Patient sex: F
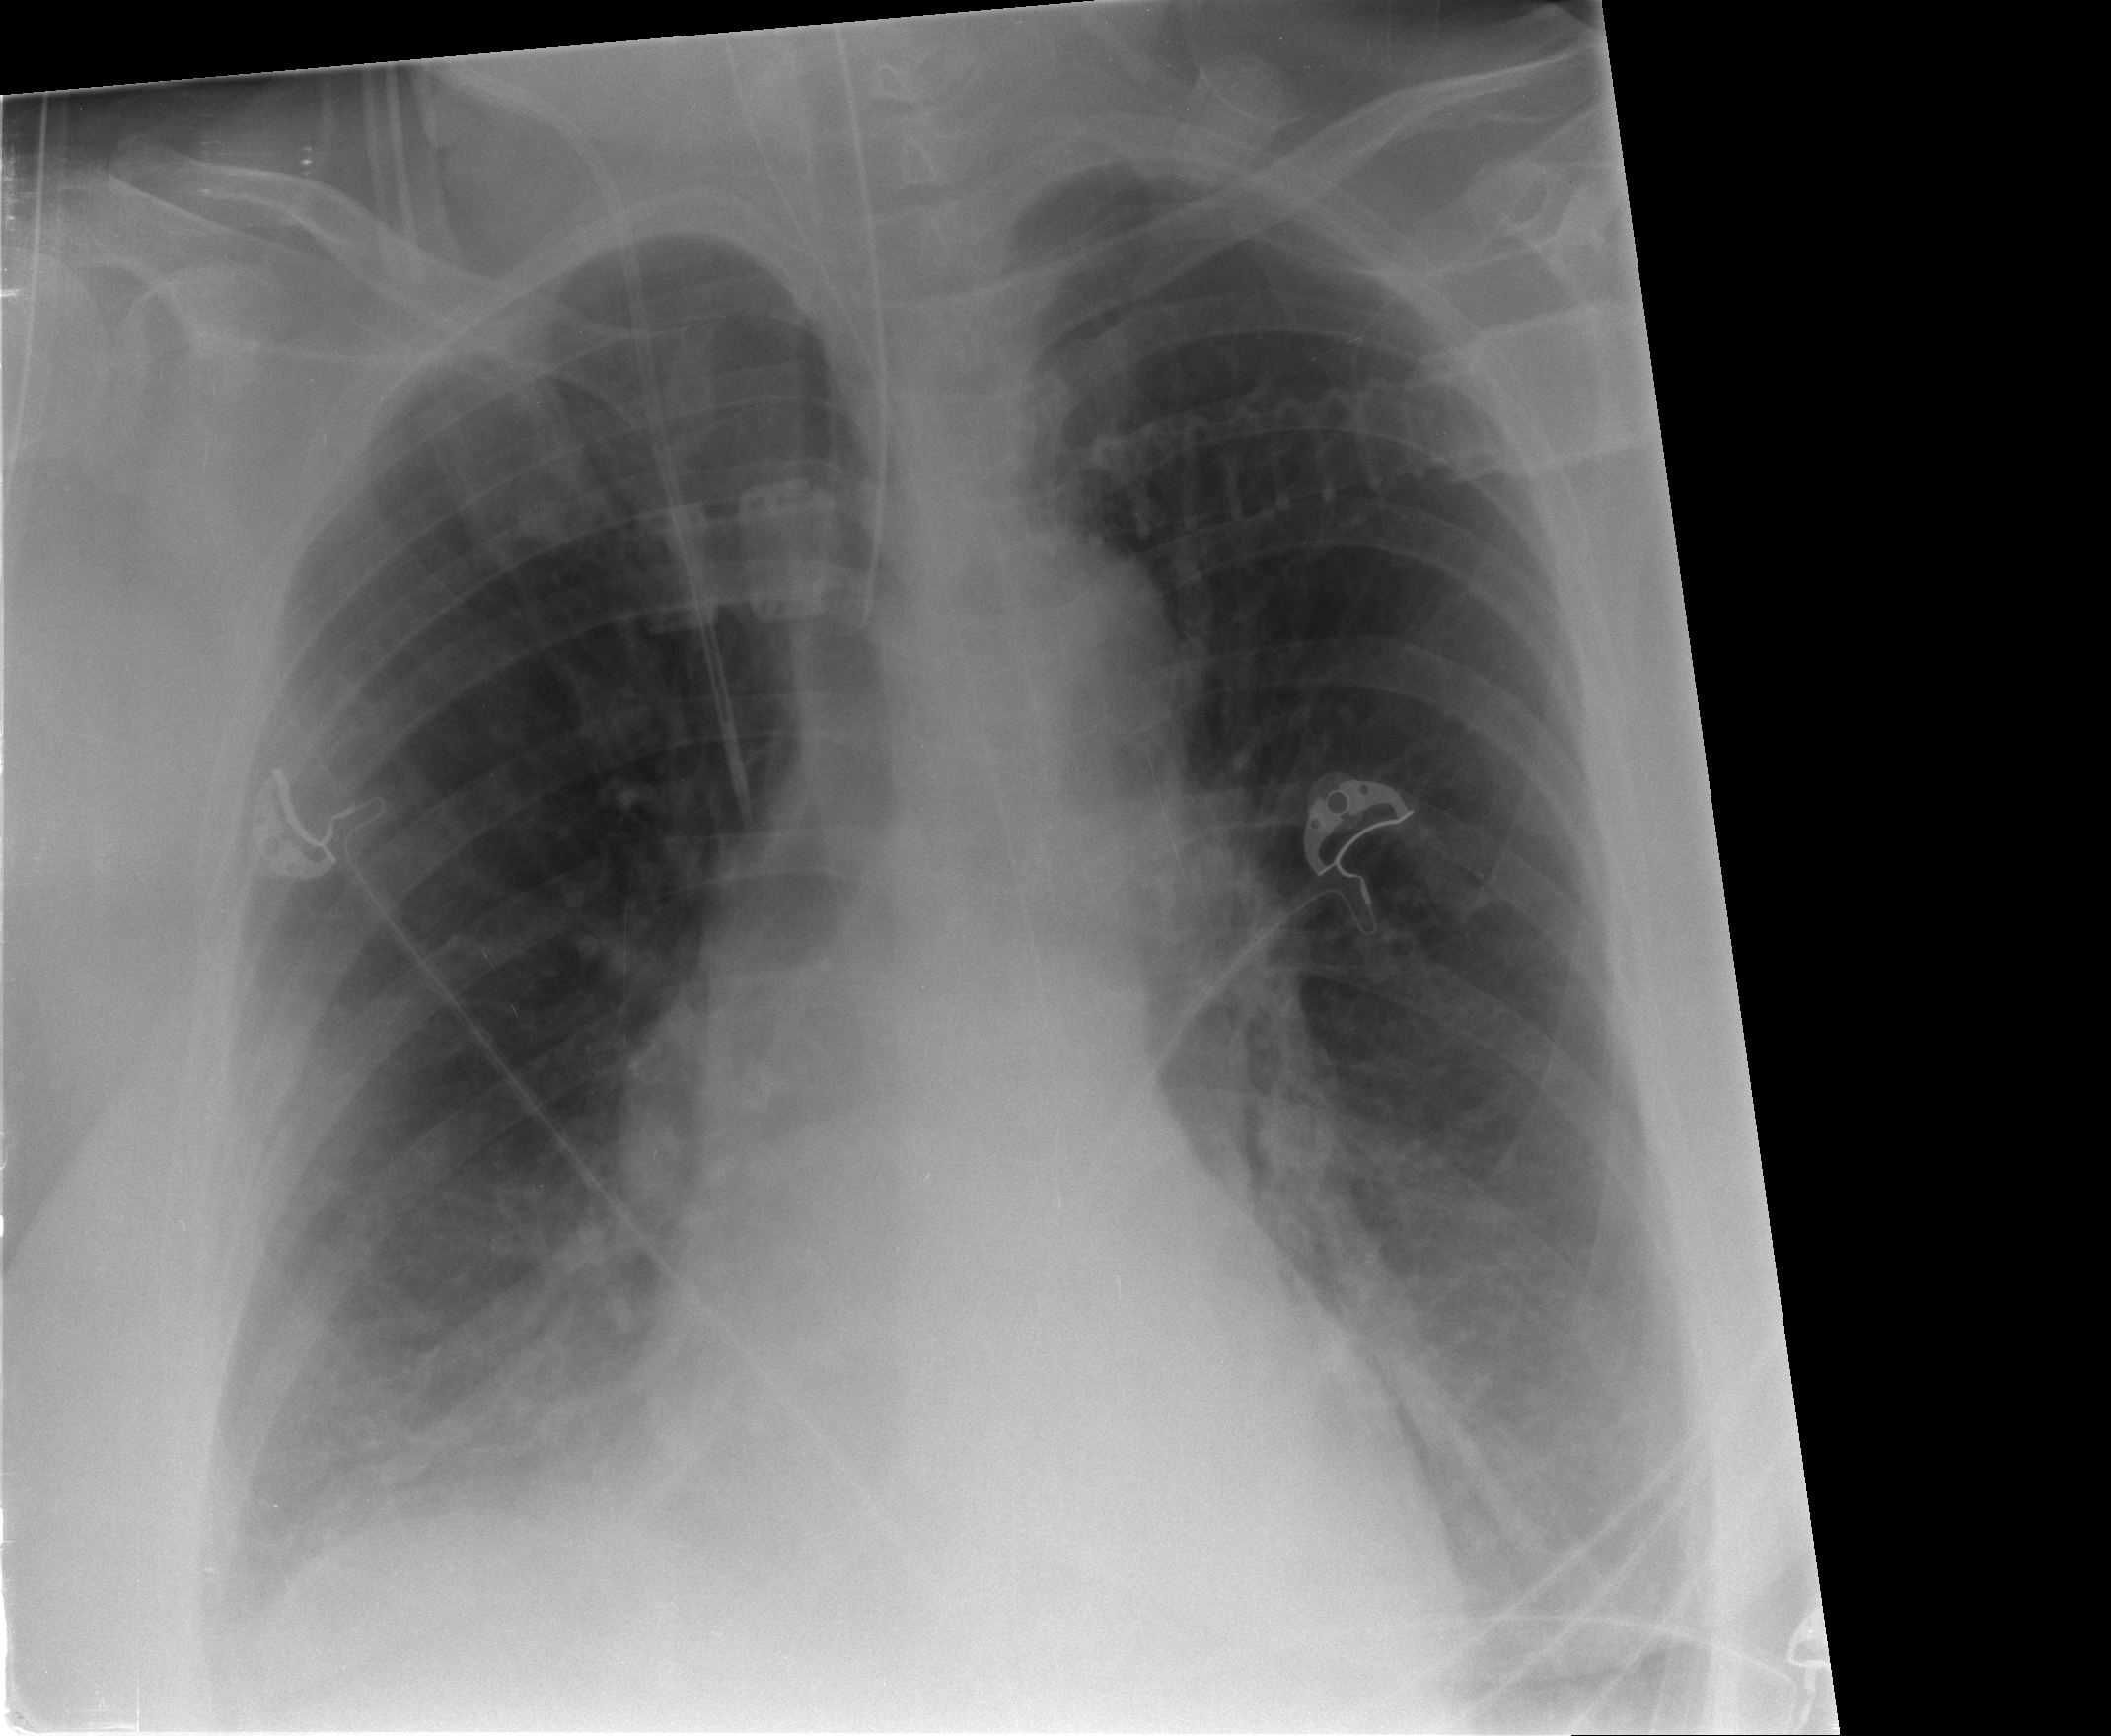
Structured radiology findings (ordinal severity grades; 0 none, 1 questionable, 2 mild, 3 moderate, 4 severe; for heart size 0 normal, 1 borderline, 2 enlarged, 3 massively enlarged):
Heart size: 1
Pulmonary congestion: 2
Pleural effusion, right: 1
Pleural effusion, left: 1
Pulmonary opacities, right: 1
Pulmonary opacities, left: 0
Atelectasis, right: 2
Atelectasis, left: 2